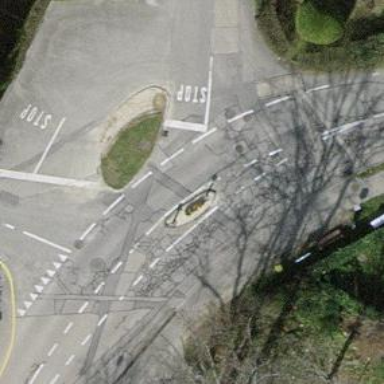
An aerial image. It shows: Traffic calming island.